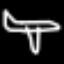
Label: airplane